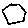
Label: hexagon